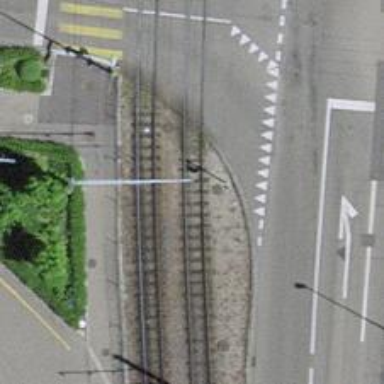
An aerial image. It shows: Tram railway with one electrified contact line.